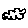
Label: cloud